Question: I am loading up a <URL> that has a video embedded in the code on the 5th 'page'. This video plays just fine in the full Safari, but I'm having an issue in my app. The code for loading it is:
'''
- (void)viewWillAppear:(BOOL)animated {
NSURL *url = [NSURL URLWithString:_entry.articleUrl];
[_webView loadRequest:[NSURLRequest requestWithURL:url]];
timer = [NSTimer scheduledTimerWithTimeInterval:(1.0/2.0) target:self selector:@selector(tick) userInfo:nil repeats:YES];
}
'''
When I get to the page with the video, it shows up in the frame:

but when I click on the play button, the app begins messing up.
After clicking on it, the MPMoviePlayerController briefly appears, but instantly gets dismissed and it reloads the original URL, taking the user back to the first page of the issue. Any thoughts to what may be happening here, or better ways for me to code the app to make sure the video plays in the proper controller?
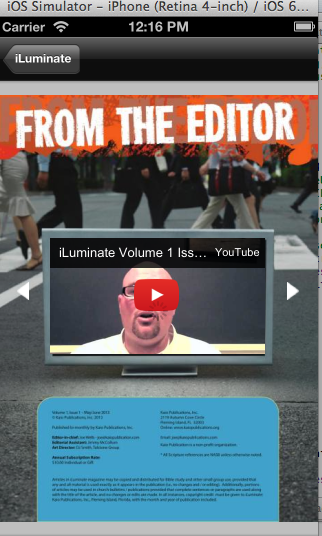
Answer: The issue ending up being that when the view disappeared it was setting it to an about:blank page. So, when the movie controller took over the view to play, it passed that line of code.